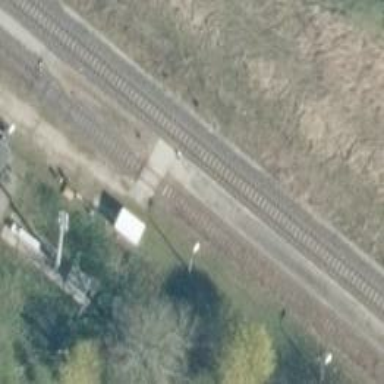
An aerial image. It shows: Railway signal.